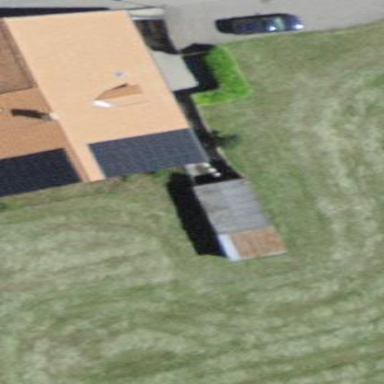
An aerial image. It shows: Farm building.